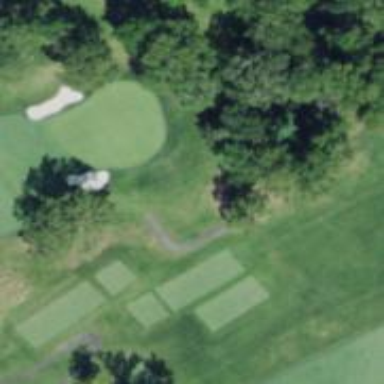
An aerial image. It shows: Path for both roads and golfers.